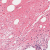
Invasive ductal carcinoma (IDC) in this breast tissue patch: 0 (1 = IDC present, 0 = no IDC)